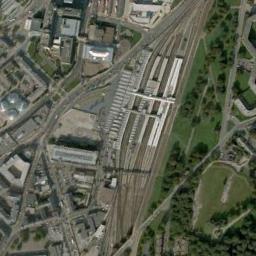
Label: railway_station